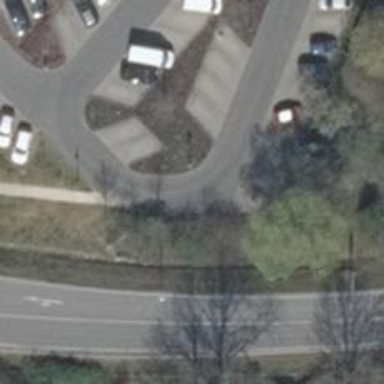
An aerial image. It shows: Parking aisle designated as service road.